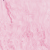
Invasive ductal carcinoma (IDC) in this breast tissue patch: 0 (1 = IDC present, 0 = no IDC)